Question: I have four JTables arranged in a 2x2 square. I want the columns and rows to be connected: when a column on one table is rearranged or resized (by the user or otherwise), I want the same things to happen to the table above or below (in real time); when rows or columns are sorted or highlighted, I want the highlighting to happen in the adjacent table, forming a continuous line of selection.

To the right, the numbered columns are the start of new tables (four tables in all)
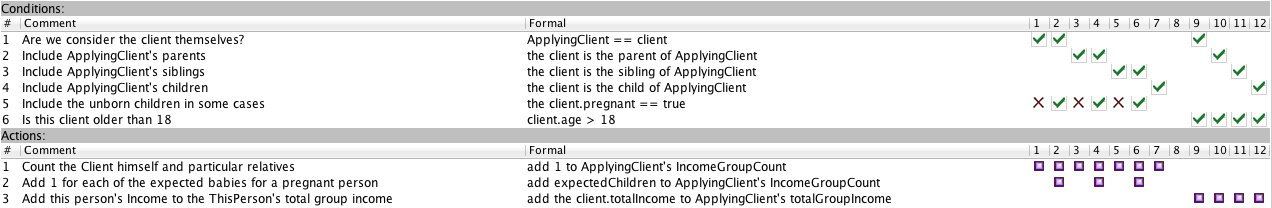
Answer: To synchronize scrolling, the vertical scroll bars of separate scroll panes can share a common 'BoundedRangeModel'. To synchronize selection, separate tables can share a common 'ListSelectionModel'. The table models must be commensurate. There's an example showing two tables in this <URL>.